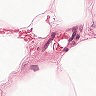
Metastatic tissue present: no